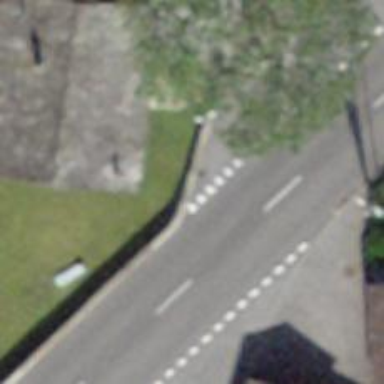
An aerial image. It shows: Bus stop with platform for public transport.